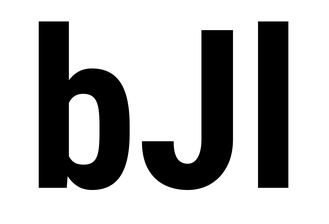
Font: Roboto_Condensed_Bold